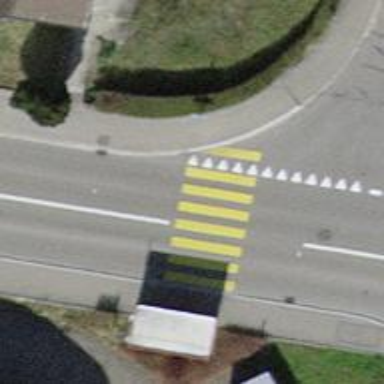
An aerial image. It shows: Public transport stop position.